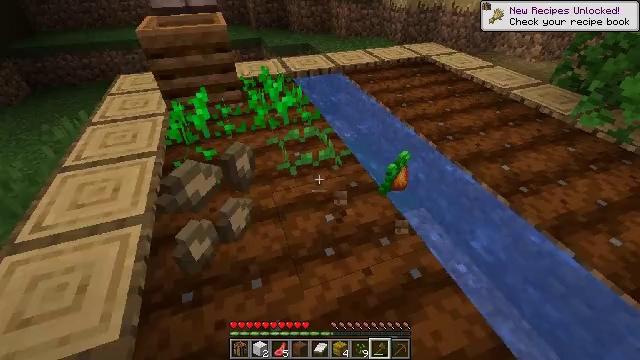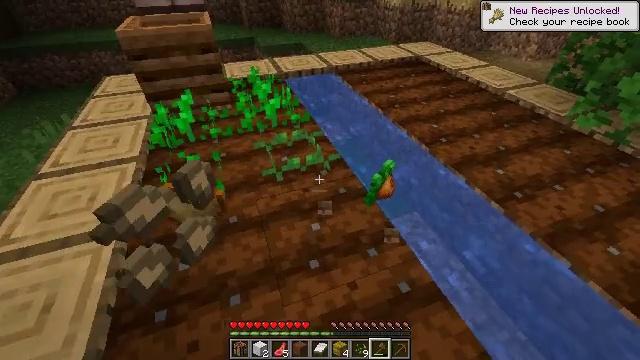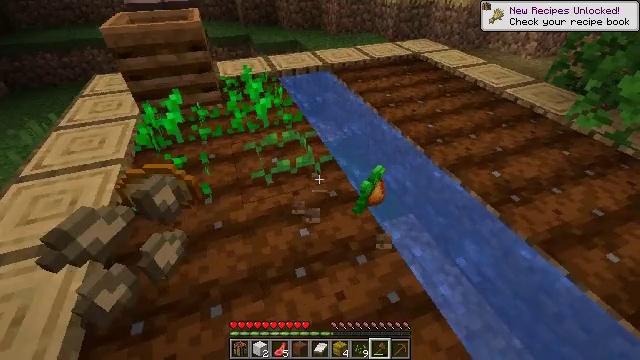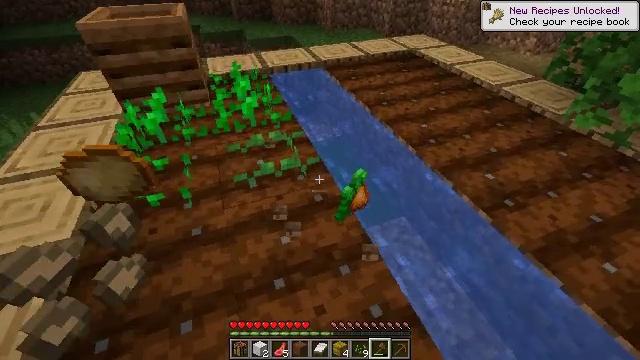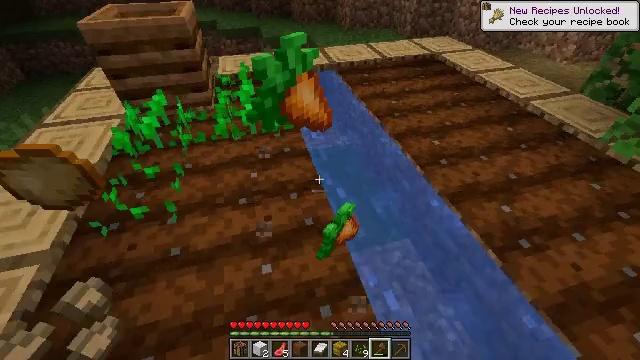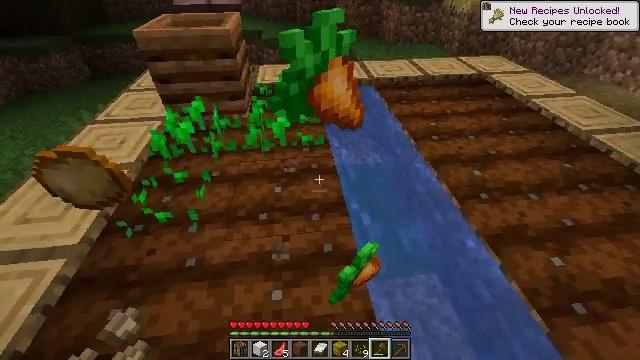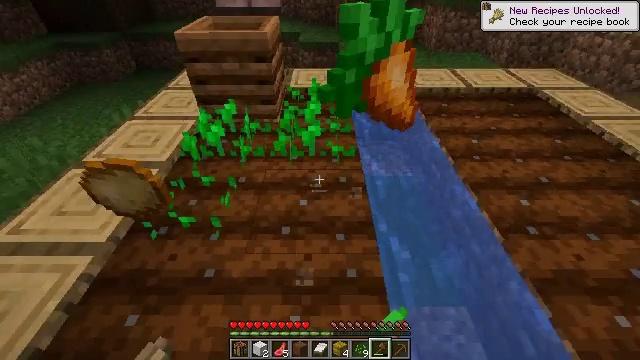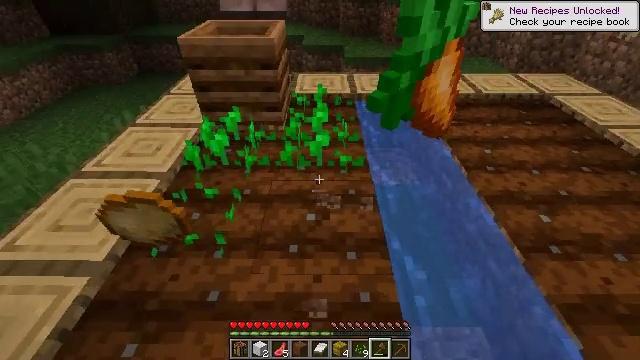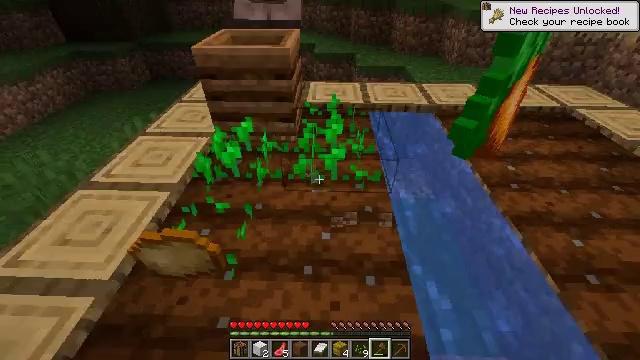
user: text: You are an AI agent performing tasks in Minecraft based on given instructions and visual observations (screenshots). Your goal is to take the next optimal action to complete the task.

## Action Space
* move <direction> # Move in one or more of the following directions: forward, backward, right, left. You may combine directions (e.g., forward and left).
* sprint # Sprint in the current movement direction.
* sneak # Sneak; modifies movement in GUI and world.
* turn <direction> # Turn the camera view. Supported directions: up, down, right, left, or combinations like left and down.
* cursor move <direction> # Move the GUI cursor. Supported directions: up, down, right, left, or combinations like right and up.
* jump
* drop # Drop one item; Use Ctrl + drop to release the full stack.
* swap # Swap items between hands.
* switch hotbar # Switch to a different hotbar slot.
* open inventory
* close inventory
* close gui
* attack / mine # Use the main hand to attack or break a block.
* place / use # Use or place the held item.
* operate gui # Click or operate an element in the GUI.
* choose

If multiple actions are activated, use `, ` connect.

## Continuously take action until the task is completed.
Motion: motion action
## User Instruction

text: Harvest carrots from the farmland.
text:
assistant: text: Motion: move forward and move right
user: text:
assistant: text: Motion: move forward and move right, attack / mine
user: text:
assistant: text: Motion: move forward and move right, attack / mine
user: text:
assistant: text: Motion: move forward, turn left, attack / mine
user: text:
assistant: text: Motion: move forward and move left, turn left and up
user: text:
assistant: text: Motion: move forward and move left, turn left, attack / mine
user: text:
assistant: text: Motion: move forward and move left, attack / mine
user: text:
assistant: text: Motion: move forward and move left, turn left and up, attack / mine
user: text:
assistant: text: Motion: no_op